Aerial crown-view tile of a tropical tree (Barro Colorado Island, Panama), acquired 20250715:
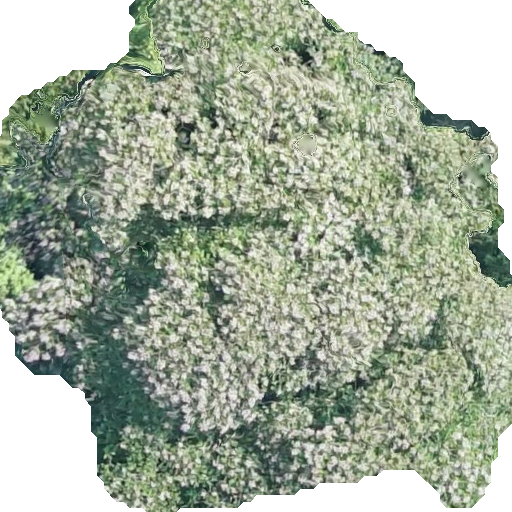
Species: Dipteryx oleifera
GBIF accepted scientific name: Dipteryx oleifera
Crown area: 322.893 m²